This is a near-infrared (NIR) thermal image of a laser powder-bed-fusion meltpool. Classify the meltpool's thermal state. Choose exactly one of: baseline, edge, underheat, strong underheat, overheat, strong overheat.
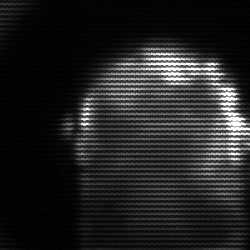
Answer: baseline